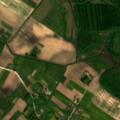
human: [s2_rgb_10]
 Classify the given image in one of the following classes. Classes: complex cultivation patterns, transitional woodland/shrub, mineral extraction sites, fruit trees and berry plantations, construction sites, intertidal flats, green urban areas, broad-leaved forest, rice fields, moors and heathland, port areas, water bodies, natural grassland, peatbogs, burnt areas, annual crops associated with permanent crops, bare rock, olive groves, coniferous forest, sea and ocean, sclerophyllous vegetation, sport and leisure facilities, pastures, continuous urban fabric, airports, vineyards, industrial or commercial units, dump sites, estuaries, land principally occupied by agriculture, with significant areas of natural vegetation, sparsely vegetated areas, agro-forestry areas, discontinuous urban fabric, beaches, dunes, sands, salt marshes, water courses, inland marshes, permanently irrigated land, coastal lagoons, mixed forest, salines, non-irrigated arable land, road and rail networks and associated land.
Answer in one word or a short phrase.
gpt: discontinuous urban fabric, non-irrigated arable land, complex cultivation patterns, land principally occupied by agriculture, with significant areas of natural vegetation, broad-leaved forest